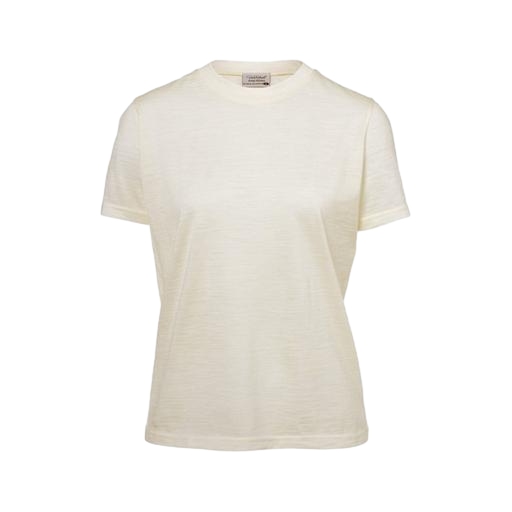
slub t-shirt, cream t-shirt, white slub t-shirt, white background